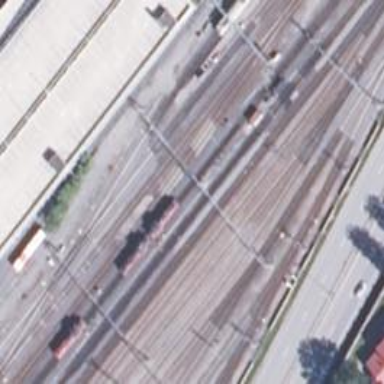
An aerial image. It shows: Continuous rail railway with electrified contact line.